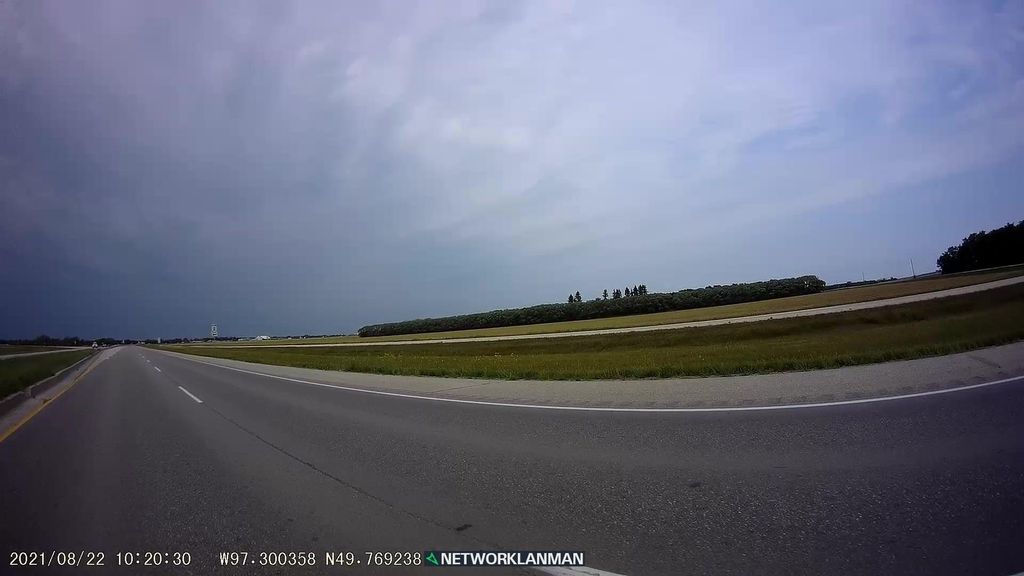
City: winnipeg